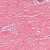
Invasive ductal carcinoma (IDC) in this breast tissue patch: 0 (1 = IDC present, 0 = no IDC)